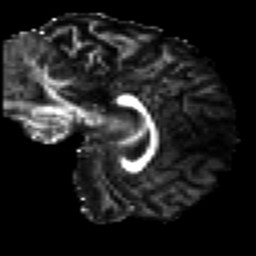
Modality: FA
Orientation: sagittal
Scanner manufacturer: siemens
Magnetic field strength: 3 T
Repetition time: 7.8 s
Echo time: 0.09 s